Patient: sex F, age 70
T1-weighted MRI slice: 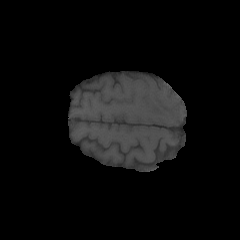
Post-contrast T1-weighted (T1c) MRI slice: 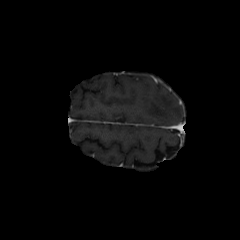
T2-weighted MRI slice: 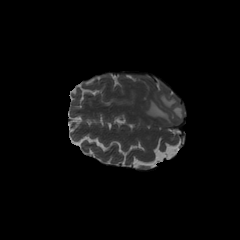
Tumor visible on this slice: yes
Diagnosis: Glioblastoma, IDH-wildtype
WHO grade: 4